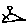
Label: triangle